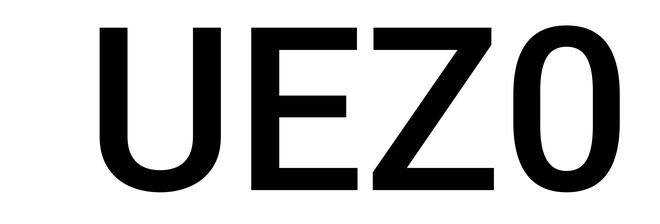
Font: Roboto_Medium